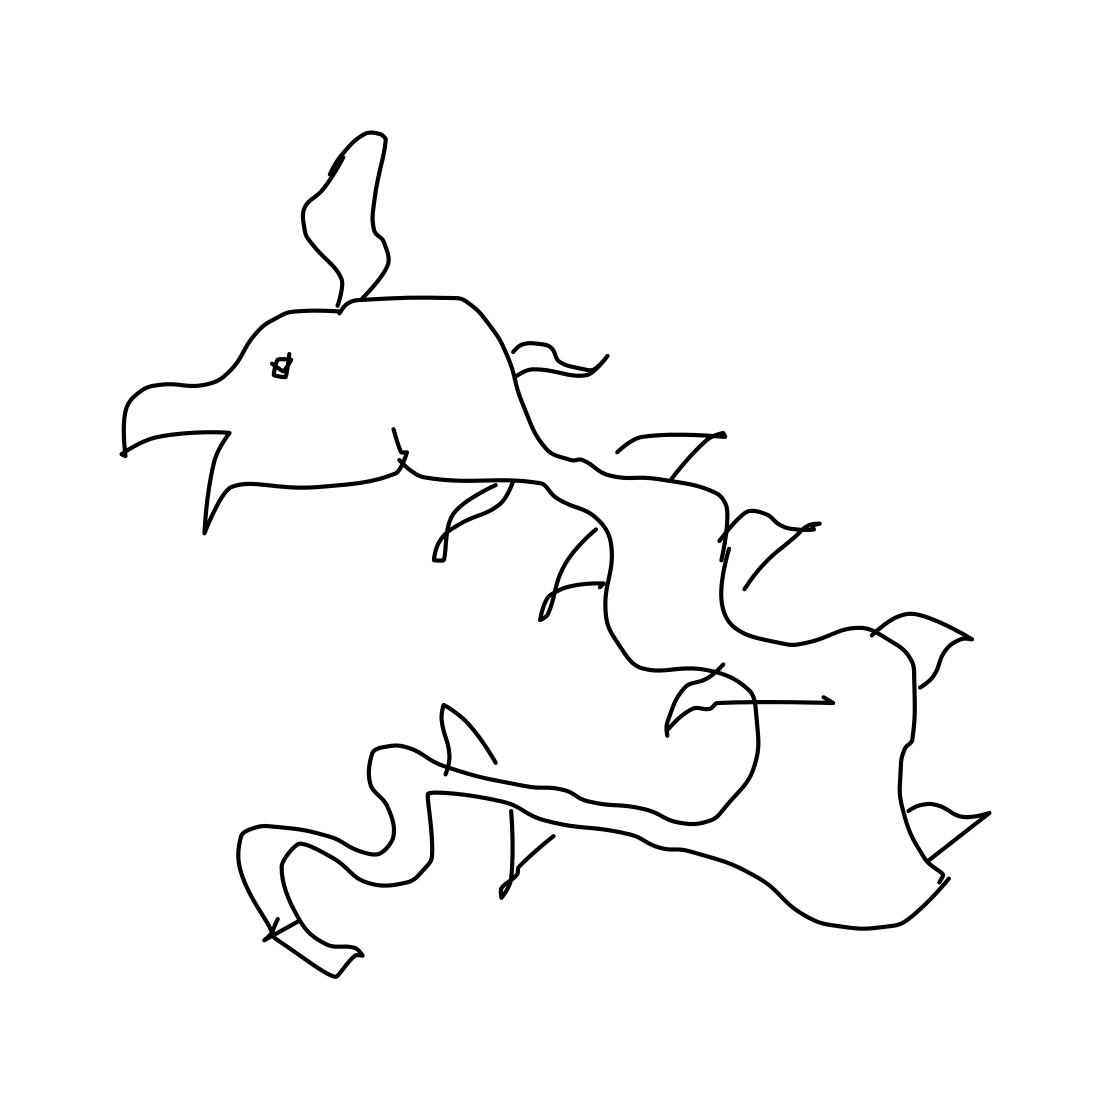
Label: dragon